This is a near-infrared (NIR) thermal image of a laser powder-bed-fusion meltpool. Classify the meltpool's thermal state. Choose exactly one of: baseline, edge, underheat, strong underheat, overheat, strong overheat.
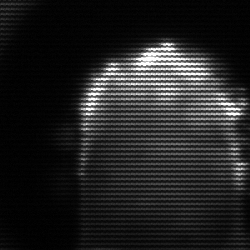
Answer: baseline